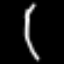
Label: octagon